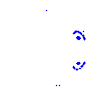
Particle: proton